Interaction volume radius: 5 \u00c5
Interaction volume height: 20 \u00c5
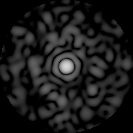
Disorder parameter: 0.8088